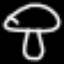
Label: mushroom